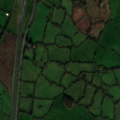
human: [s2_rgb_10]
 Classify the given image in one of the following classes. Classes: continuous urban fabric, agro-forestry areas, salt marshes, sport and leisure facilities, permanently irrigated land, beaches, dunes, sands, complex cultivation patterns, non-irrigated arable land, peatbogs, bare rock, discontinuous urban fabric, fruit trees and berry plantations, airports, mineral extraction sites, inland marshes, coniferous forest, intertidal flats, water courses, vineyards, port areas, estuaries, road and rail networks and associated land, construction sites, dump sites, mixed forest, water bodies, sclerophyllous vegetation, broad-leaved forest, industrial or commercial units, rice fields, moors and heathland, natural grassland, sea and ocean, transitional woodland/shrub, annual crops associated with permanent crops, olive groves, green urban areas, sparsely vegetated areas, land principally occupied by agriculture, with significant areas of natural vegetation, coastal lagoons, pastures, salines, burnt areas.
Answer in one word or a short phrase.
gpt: road and rail networks and associated land, pastures